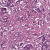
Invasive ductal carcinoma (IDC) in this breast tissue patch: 1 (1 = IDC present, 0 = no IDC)